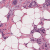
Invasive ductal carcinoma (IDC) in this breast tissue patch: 1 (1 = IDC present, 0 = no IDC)